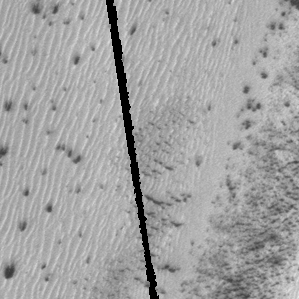
Label: frost